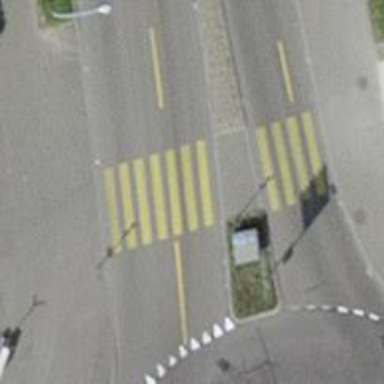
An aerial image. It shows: Primary highway with asphalt surface and separate sidewalks. There is designated lane for cyclists on the left and shared busway on the right.